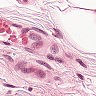
Metastatic tissue present: no